Field crop: maize
Growth stage: 2
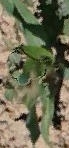
Species: maize